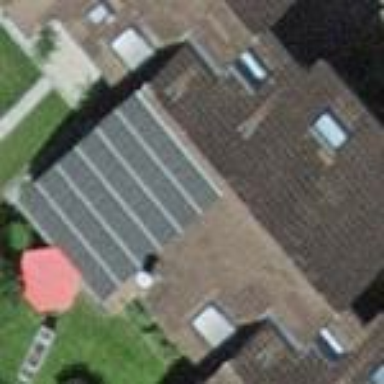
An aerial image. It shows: Terrace building.